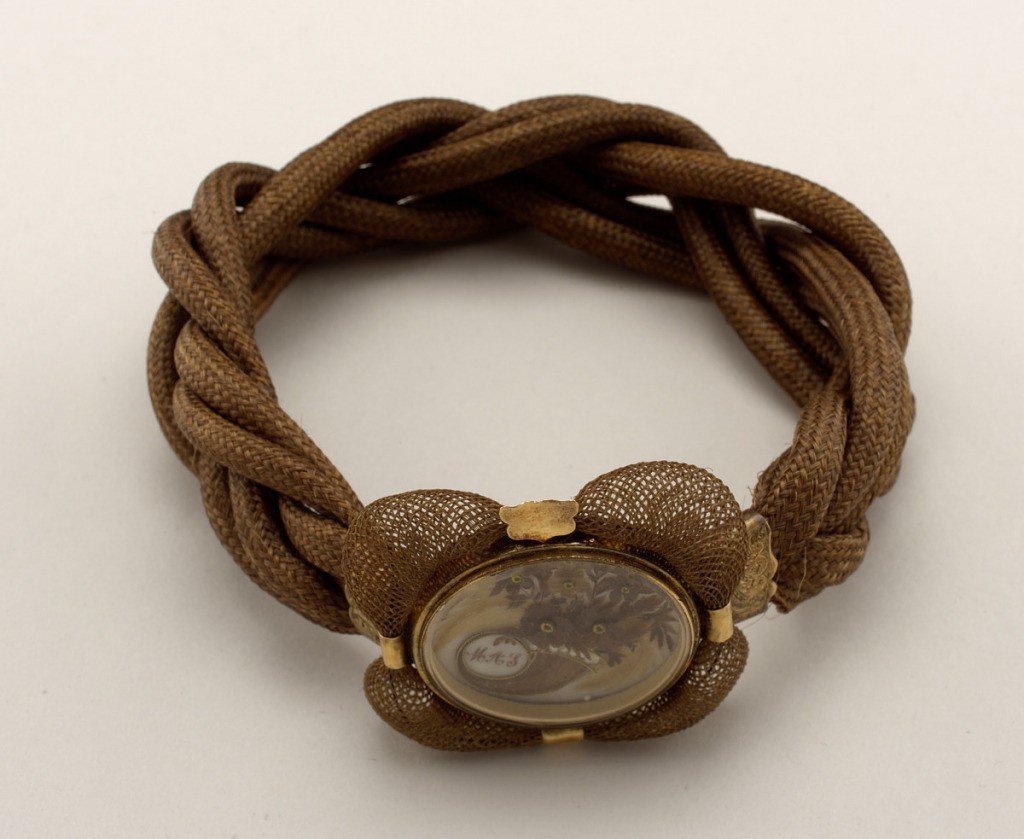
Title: Bracelet
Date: ca. 1837
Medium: Hair, gold, ivory, seed pearls, pailettes
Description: Band of tightly braided brown human hair hinged with gold mounts to oval framed decoration of pearls, pailettes, hair and the initials MAS in form of horn-of-plenty